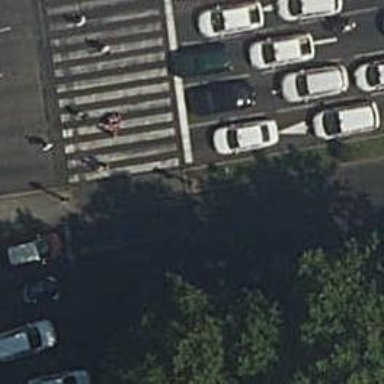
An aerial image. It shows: Kerb serving as barrier.